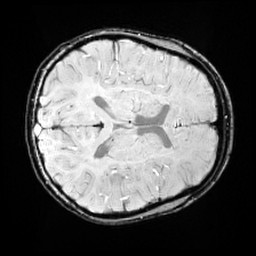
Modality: SWI
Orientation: axial
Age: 13
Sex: female
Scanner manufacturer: siemens
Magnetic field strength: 3 T
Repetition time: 0.027 s
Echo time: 0.02 s